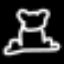
Label: frog